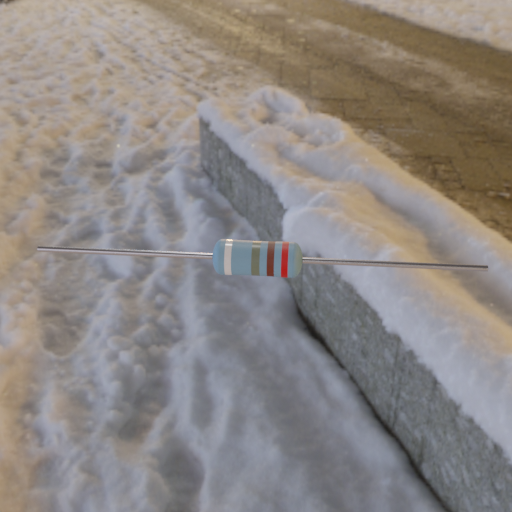
Resistor colour bands (in order): white, gray, brown, red